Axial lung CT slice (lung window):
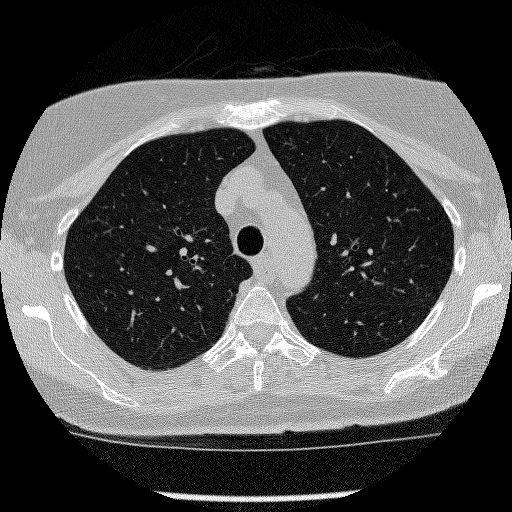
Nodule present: no